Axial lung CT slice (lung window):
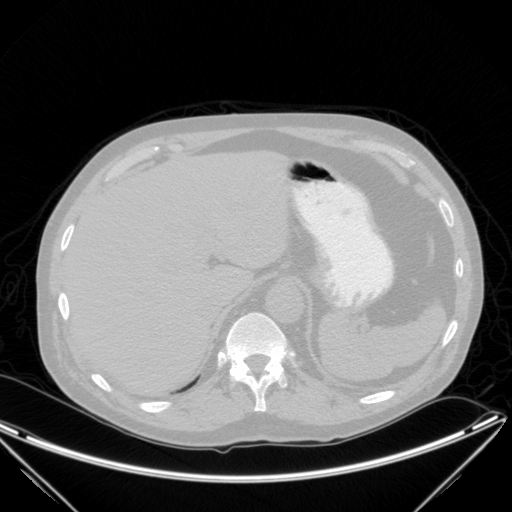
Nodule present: no